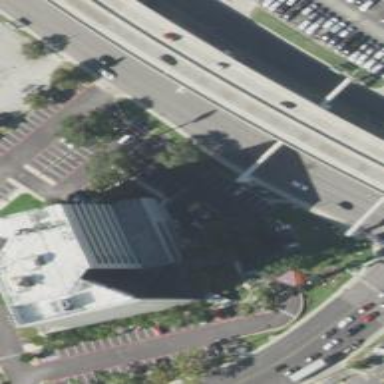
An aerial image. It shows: Commercial building.